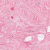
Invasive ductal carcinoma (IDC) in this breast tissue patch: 0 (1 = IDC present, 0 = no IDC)